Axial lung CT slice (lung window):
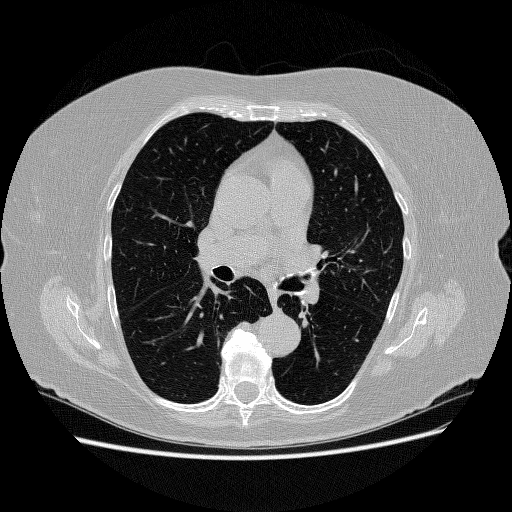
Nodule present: no